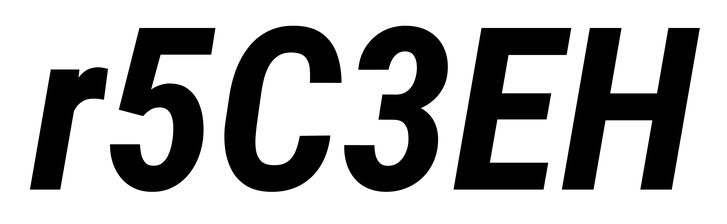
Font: Roboto-Italic_Condensed_Bold_Italic